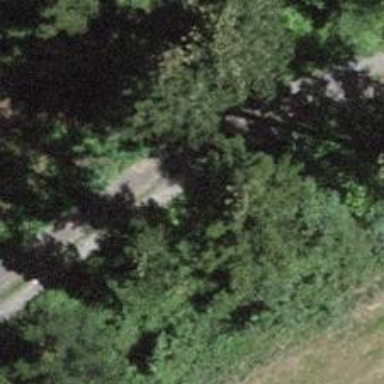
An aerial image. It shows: Track road with grade4 tracktype.